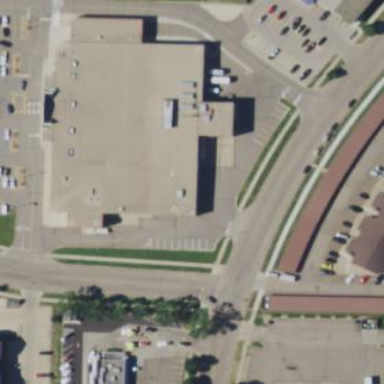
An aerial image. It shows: Supermarket building.